Question: How to get the max() and min() date diff on the basis of id column here, if id has multiple same record(ex: id=1) and the diff of date (id=1-id=0) if id doesn't have same record
The query is:
'''
SELECT distinct A.CHANGE_ID,
c.CHANGE_NUMBER,
( SELECT le.ENTRYVALUE FROM listentry le WHERE le.ENTRYID = c.CATEGORY
) AS CATEGORY,
(SELECT distinct n.description FROM nodetable n WHERE n.id = a.state
) AS workflow_status,
to_date(A.local_date, 'DD-MM-YY HH24:MI:SS') AS local_date1,
A.order_by
FROM WORKFLOW_PROCESS A,
change c
where A.CHANGE_ID =c.id
ORDER BY A.CHANGE_ID, A.order_by;
'''
The result is attached here:
.
In addition to this, I need a difference of dates with respect to the order_id column.
If order_id is 1 and it has multiple rows, then I need a diff of max and min of local_date.
If unique, need a diff of local_date with respect to (order_id 1 - order_id 0).
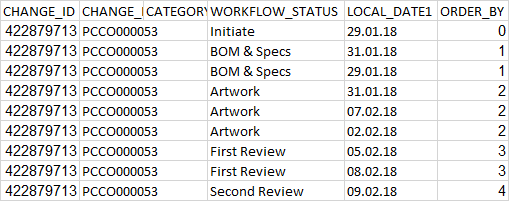
Answer: I've converted your picture to a create statement (which is preferrable for a number of <URL>.
'''
CREATE TABLE t (id NUMBER, status VARCHAR2(30), local_date DATE, order_by NUMBER);
INSERT INTO t VALUES (42,'Initiate' , DATE '2018-01-29', 0);
INSERT INTO t VALUES (42,'BOM Specs' , DATE '2018-01-31', 1);
INSERT INTO t VALUES (42,'BOM Specs' , DATE '2018-01-29', 1);
INSERT INTO t VALUES (42,'Artwork' , DATE '2018-01-31', 2);
INSERT INTO t VALUES (42,'Artwork' , DATE '2018-02-07', 2);
INSERT INTO t VALUES (42,'Artwork' , DATE '2018-02-02', 2);
INSERT INTO t VALUES (42,'First Review' , DATE '2018-02-05', 3);
INSERT INTO t VALUES (42,'First Review' , DATE '2018-02-08', 3);
INSERT INTO t VALUES (42,'Second Review' , DATE '2018-02-09', 4);
'''
This can be solved with Oracle's <URL>. Takes a while to get used to it, but it certainly is worth it.
To count the number of rows per id and status:
'''
COUNT(*) OVER (PARTITION BY id, status)
'''
To get the minimal local_date of those multiple rows:
'''
MIN(local_date) OVER (PARTITION BY id, status)
'''
To get the first row per id (id=0):
'''
NTH_VALUE(local_date,1) OVER (PARTITION BY id ORDER BY order_by
ROWS BETWEEN UNBOUNDED PRECEDING AND UNBOUNDED FOLLOWING),
'''
And the second one (id=1):
'''
NTH_VALUE(local_date,2) OVER (PARTITION BY id ORDER BY order_by
ROWS BETWEEN UNBOUNDED PRECEDING AND UNBOUNDED FOLLOWING),
'''
To get a feeling for the columns, please check:
'''
SELECT id, status,
COUNT(*) OVER (PARTITION BY id, status) as n,
MIN(local_date) OVER (PARTITION BY id, status) as d1,
MAX(local_date) OVER (PARTITION BY id, status) as d2,
NTH_VALUE(local_date,1) OVER (PARTITION BY id ORDER BY order_by
ROWS BETWEEN UNBOUNDED PRECEDING AND UNBOUNDED FOLLOWING) as d3,
NTH_VALUE(local_date,2) OVER (PARTITION BY id ORDER BY order_by
ROWS BETWEEN UNBOUNDED PRECEDING AND UNBOUNDED FOLLOWING) as d4
FROM t
ORDER BY order_by;
ID STATUS N D1 D2 D3 D4
42 Initiate 1 2018-01-29 2018-01-29 2018-01-29 2018-01-31
42 BOM Specs 2 2018-01-29 2018-01-31 2018-01-29 2018-01-31
42 BOM Specs 2 2018-01-29 2018-01-31 2018-01-29 2018-01-31
42 Artwork 3 2018-01-31 2018-02-07 2018-01-29 2018-01-31
42 Artwork 3 2018-01-31 2018-02-07 2018-01-29 2018-01-31
42 Artwork 3 2018-01-31 2018-02-07 2018-01-29 2018-01-31
42 First Review 2 2018-02-05 2018-02-08 2018-01-29 2018-01-31
42 First Review 2 2018-02-05 2018-02-08 2018-01-29 2018-01-31
42 Second Review 1 2018-02-09 2018-02-09 2018-01-29 2018-01-31
'''
Now you can use a 'CASE' statement to decide which dates to use:
'''
SELECT DISTINCT id, status,
CASE WHEN n = 1 THEN d4 - d3 ELSE d2 - d1 END as days,
order_by
FROM (
SELECT id, status,
COUNT(*) OVER (PARTITION BY id, status) as n,
MIN(local_date) OVER (PARTITION BY id, status) as d1,
MAX(local_date) OVER (PARTITION BY id, status) as d2,
NTH_VALUE(local_date,1) OVER (PARTITION BY id ORDER BY order_by
ROWS BETWEEN UNBOUNDED PRECEDING AND UNBOUNDED FOLLOWING) as d3,
NTH_VALUE(local_date,2) OVER (PARTITION BY id ORDER BY order_by
ROWS BETWEEN UNBOUNDED PRECEDING AND UNBOUNDED FOLLOWING) as d4,
order_by
FROM t
)
ORDER BY order_by;
ID STATUS DAYS ORDER_BY
42 Initiate 2 0
42 BOM Specs 2 1
42 Artwork 7 2
42 First Review 3 3
42 Second Review 2 4
'''
Theoretically, the nested select is not neccessary, you can also write:
'''
SELECT DISTINCT id, status,
CASE WHEN COUNT(*) OVER (PARTITION BY id, status) = 1
THEN NTH_VALUE(local_date,2) OVER (PARTITION BY id ORDER BY order_by
ROWS BETWEEN UNBOUNDED PRECEDING AND UNBOUNDED FOLLOWING)
- NTH_VALUE(local_date,1) OVER (PARTITION BY id ORDER BY order_by
ROWS BETWEEN UNBOUNDED PRECEDING AND UNBOUNDED FOLLOWING)
ELSE MAX(local_date) OVER (PARTITION BY id, status)
- MIN(local_date) OVER (PARTITION BY id, status)
END AS days,
order_by
FROM t
ORDER BY order_by;
'''